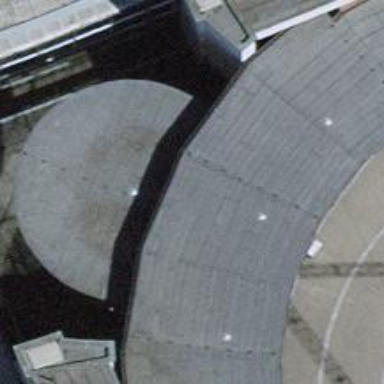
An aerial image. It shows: Set of steps with covered roof.